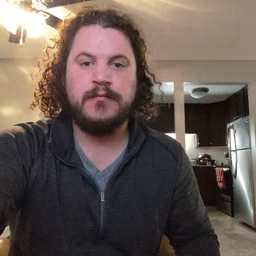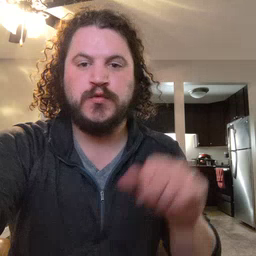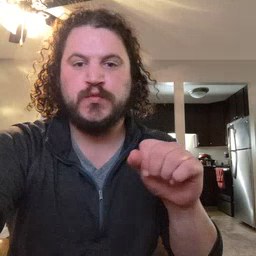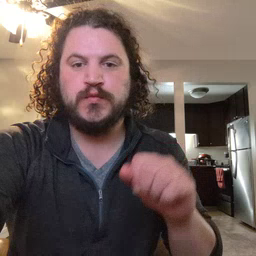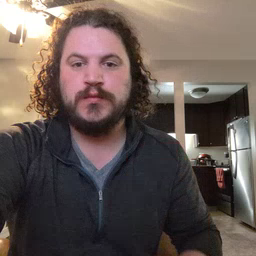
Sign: shoe